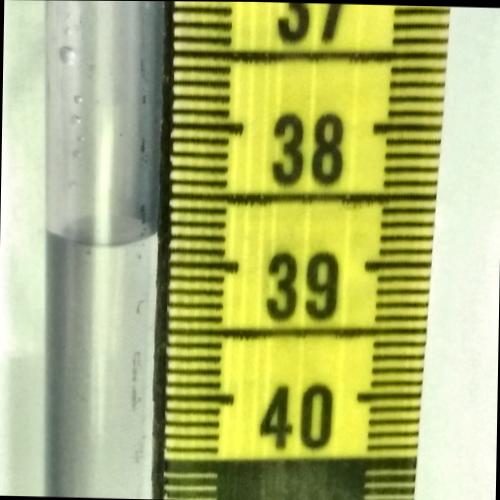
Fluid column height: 38.8 cm